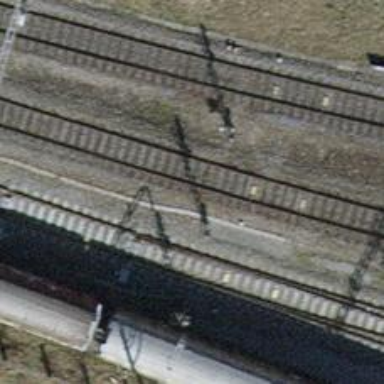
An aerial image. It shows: Railway switch.